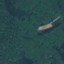
Land use / land cover class: Forest